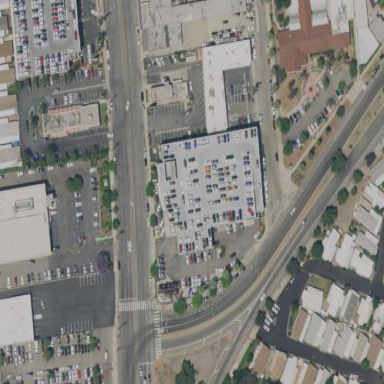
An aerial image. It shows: Commercial building used for cars.